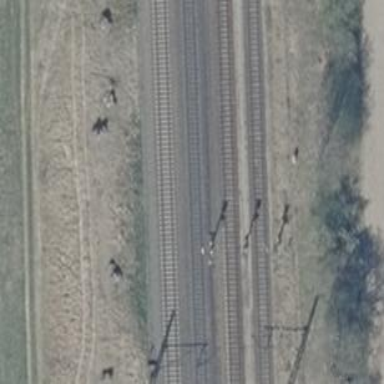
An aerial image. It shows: Railway siding with rails.